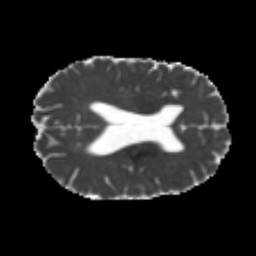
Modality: MD
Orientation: axial
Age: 21
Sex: male
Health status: healthy
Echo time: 0.074 s